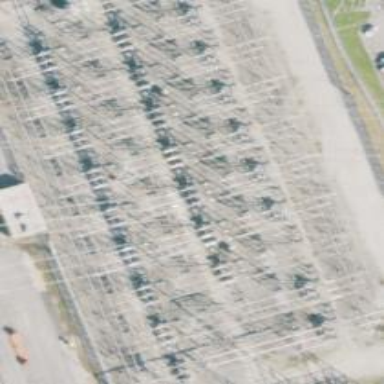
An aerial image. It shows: Power line carrying busbar.